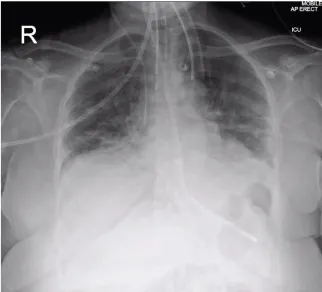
Case 1 radiographs. (
B) Plain chest radiograph on day 10 post-onset of symptoms.
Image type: radiology (x_ray)